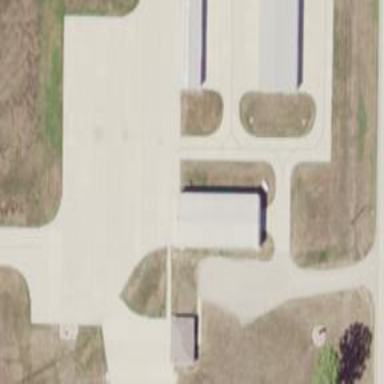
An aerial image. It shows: Apron at the airport.